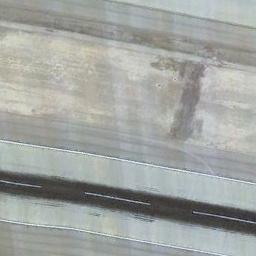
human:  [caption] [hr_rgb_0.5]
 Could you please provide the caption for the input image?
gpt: The runway goes through the open area and several center line markings are on the runway .

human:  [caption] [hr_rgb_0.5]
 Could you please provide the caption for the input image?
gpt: There is a concrete floor next to the runway with white short line signs on the runway .

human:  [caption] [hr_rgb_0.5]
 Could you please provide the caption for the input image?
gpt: There are vertical lines on the runway .

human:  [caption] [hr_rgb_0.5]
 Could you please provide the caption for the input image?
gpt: The runway is on the bare land .

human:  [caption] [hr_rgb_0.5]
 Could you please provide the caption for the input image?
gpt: There are empty land beside the runway .